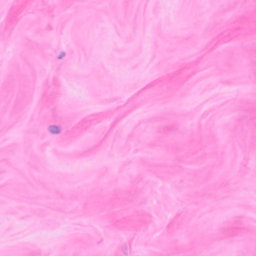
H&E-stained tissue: Breast